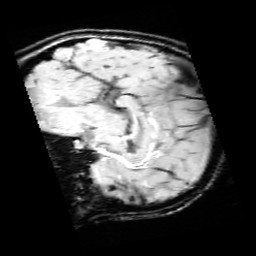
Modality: SWI
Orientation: sagittal
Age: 11
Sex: male
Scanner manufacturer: siemens
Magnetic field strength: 3 T
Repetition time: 0.027 s
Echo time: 0.02 s